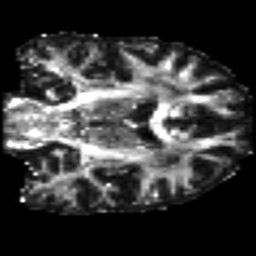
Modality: FA
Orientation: coronal
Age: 33
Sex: male
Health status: ill
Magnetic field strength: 3 T
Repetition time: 8.4 s
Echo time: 0.0926 s